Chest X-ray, PA view. Patient: 58 years old, sex F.
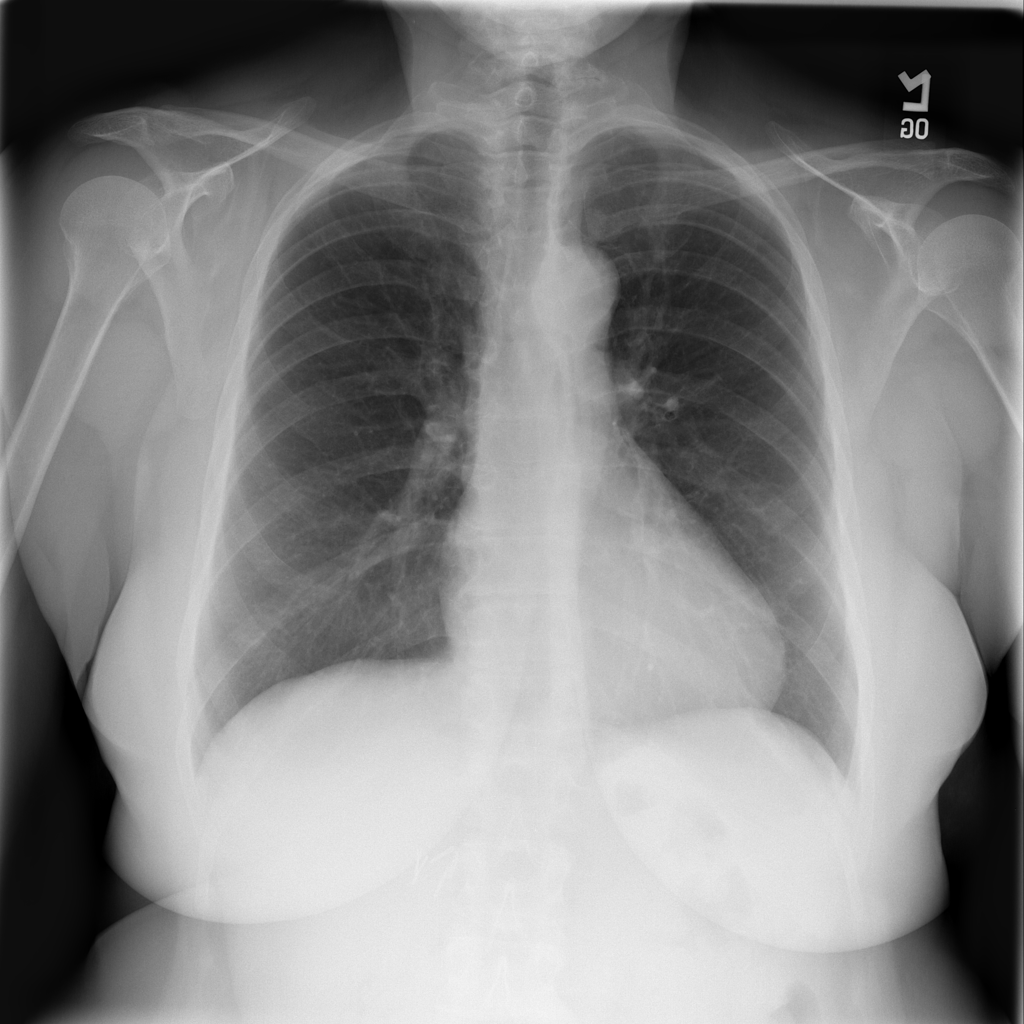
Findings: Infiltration